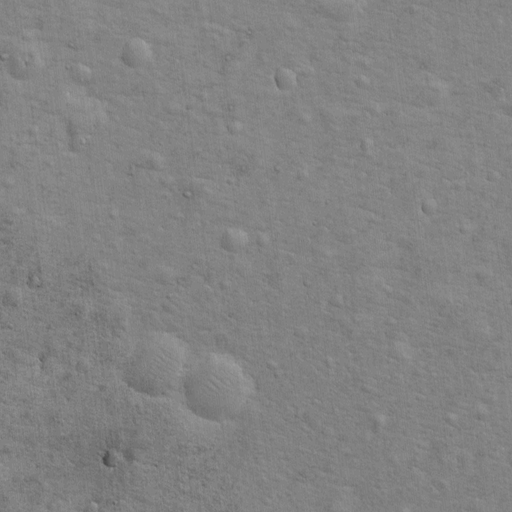
Classes present: Background